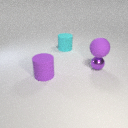
large cyan rubber cylinder behind large purple rubber cylinder